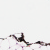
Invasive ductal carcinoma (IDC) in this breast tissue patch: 0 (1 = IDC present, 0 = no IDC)